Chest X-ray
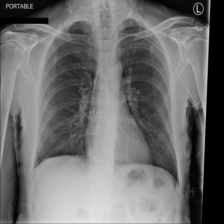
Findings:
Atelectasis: negative
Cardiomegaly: negative
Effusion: negative
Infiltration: negative
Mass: negative
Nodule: negative
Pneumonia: negative
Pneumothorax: negative
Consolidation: negative
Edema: negative
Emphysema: negative
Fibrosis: negative
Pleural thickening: negative
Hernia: negative